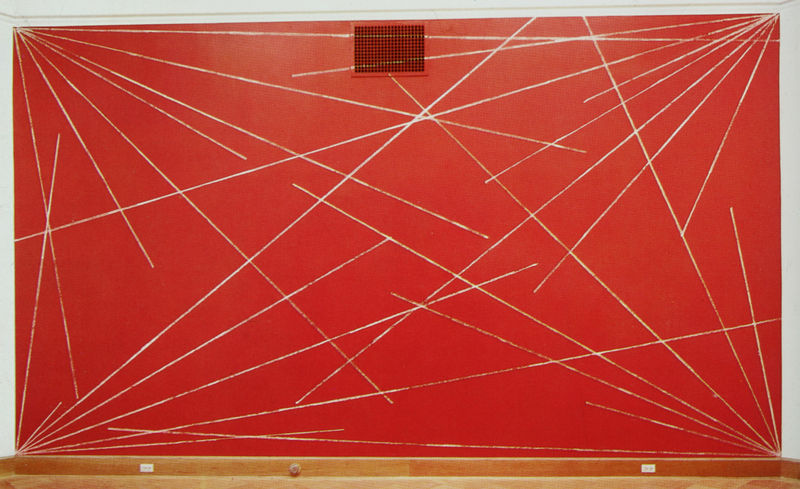
Titel: Lines from four Corners to Points on a Grid (Wall Painting)
Künstler: Sol Lewitt
Standort: San Francisco (California)
Institution: Daniel Weinberg Gallery
Schlagwörter: weiß, braun, holz, licht, orange, raum, schwarz, rot, wand, spiegelung, relief, parkett, abstrakt, modern, linien, wandmalerei, striche, rechteck, strahlen, linie, oberfläche, schraffur, strich, diagonale, gmälde, abzug, installation, kratzen, lüftung, schnittpunkte, grattage, verspannung, abzig, diagonalverkehr, echsymmetrie, lüftungsschacht, notlösung, wandobjekt, weiße linien